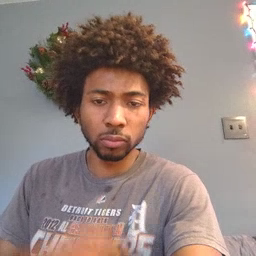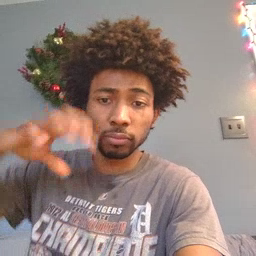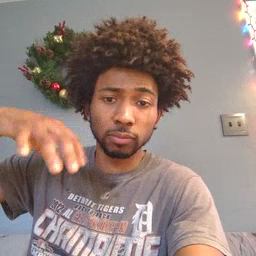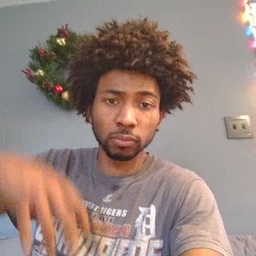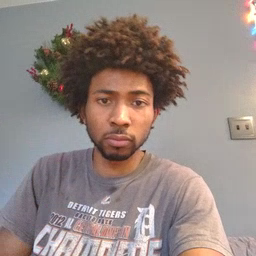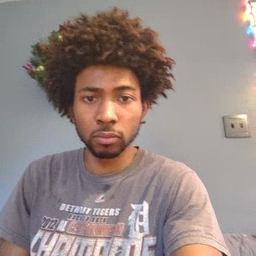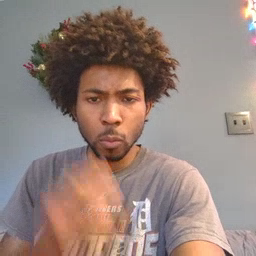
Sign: rain